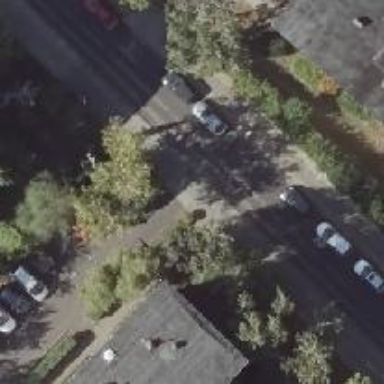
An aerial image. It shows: Residential road with concrete surface and sidewalks on both sides. Parking arrangements include parallel parking on the right side of the road.